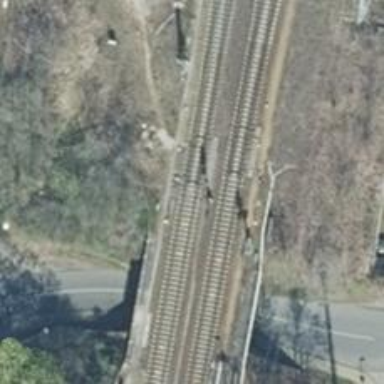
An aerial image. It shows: Railway signal with block marker train protection type.